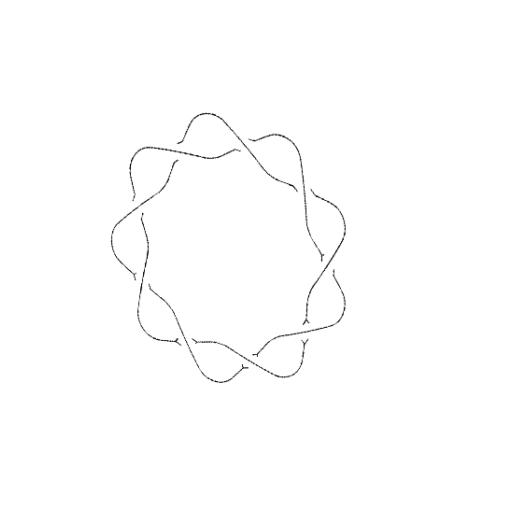
Crossing number: 9